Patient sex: F
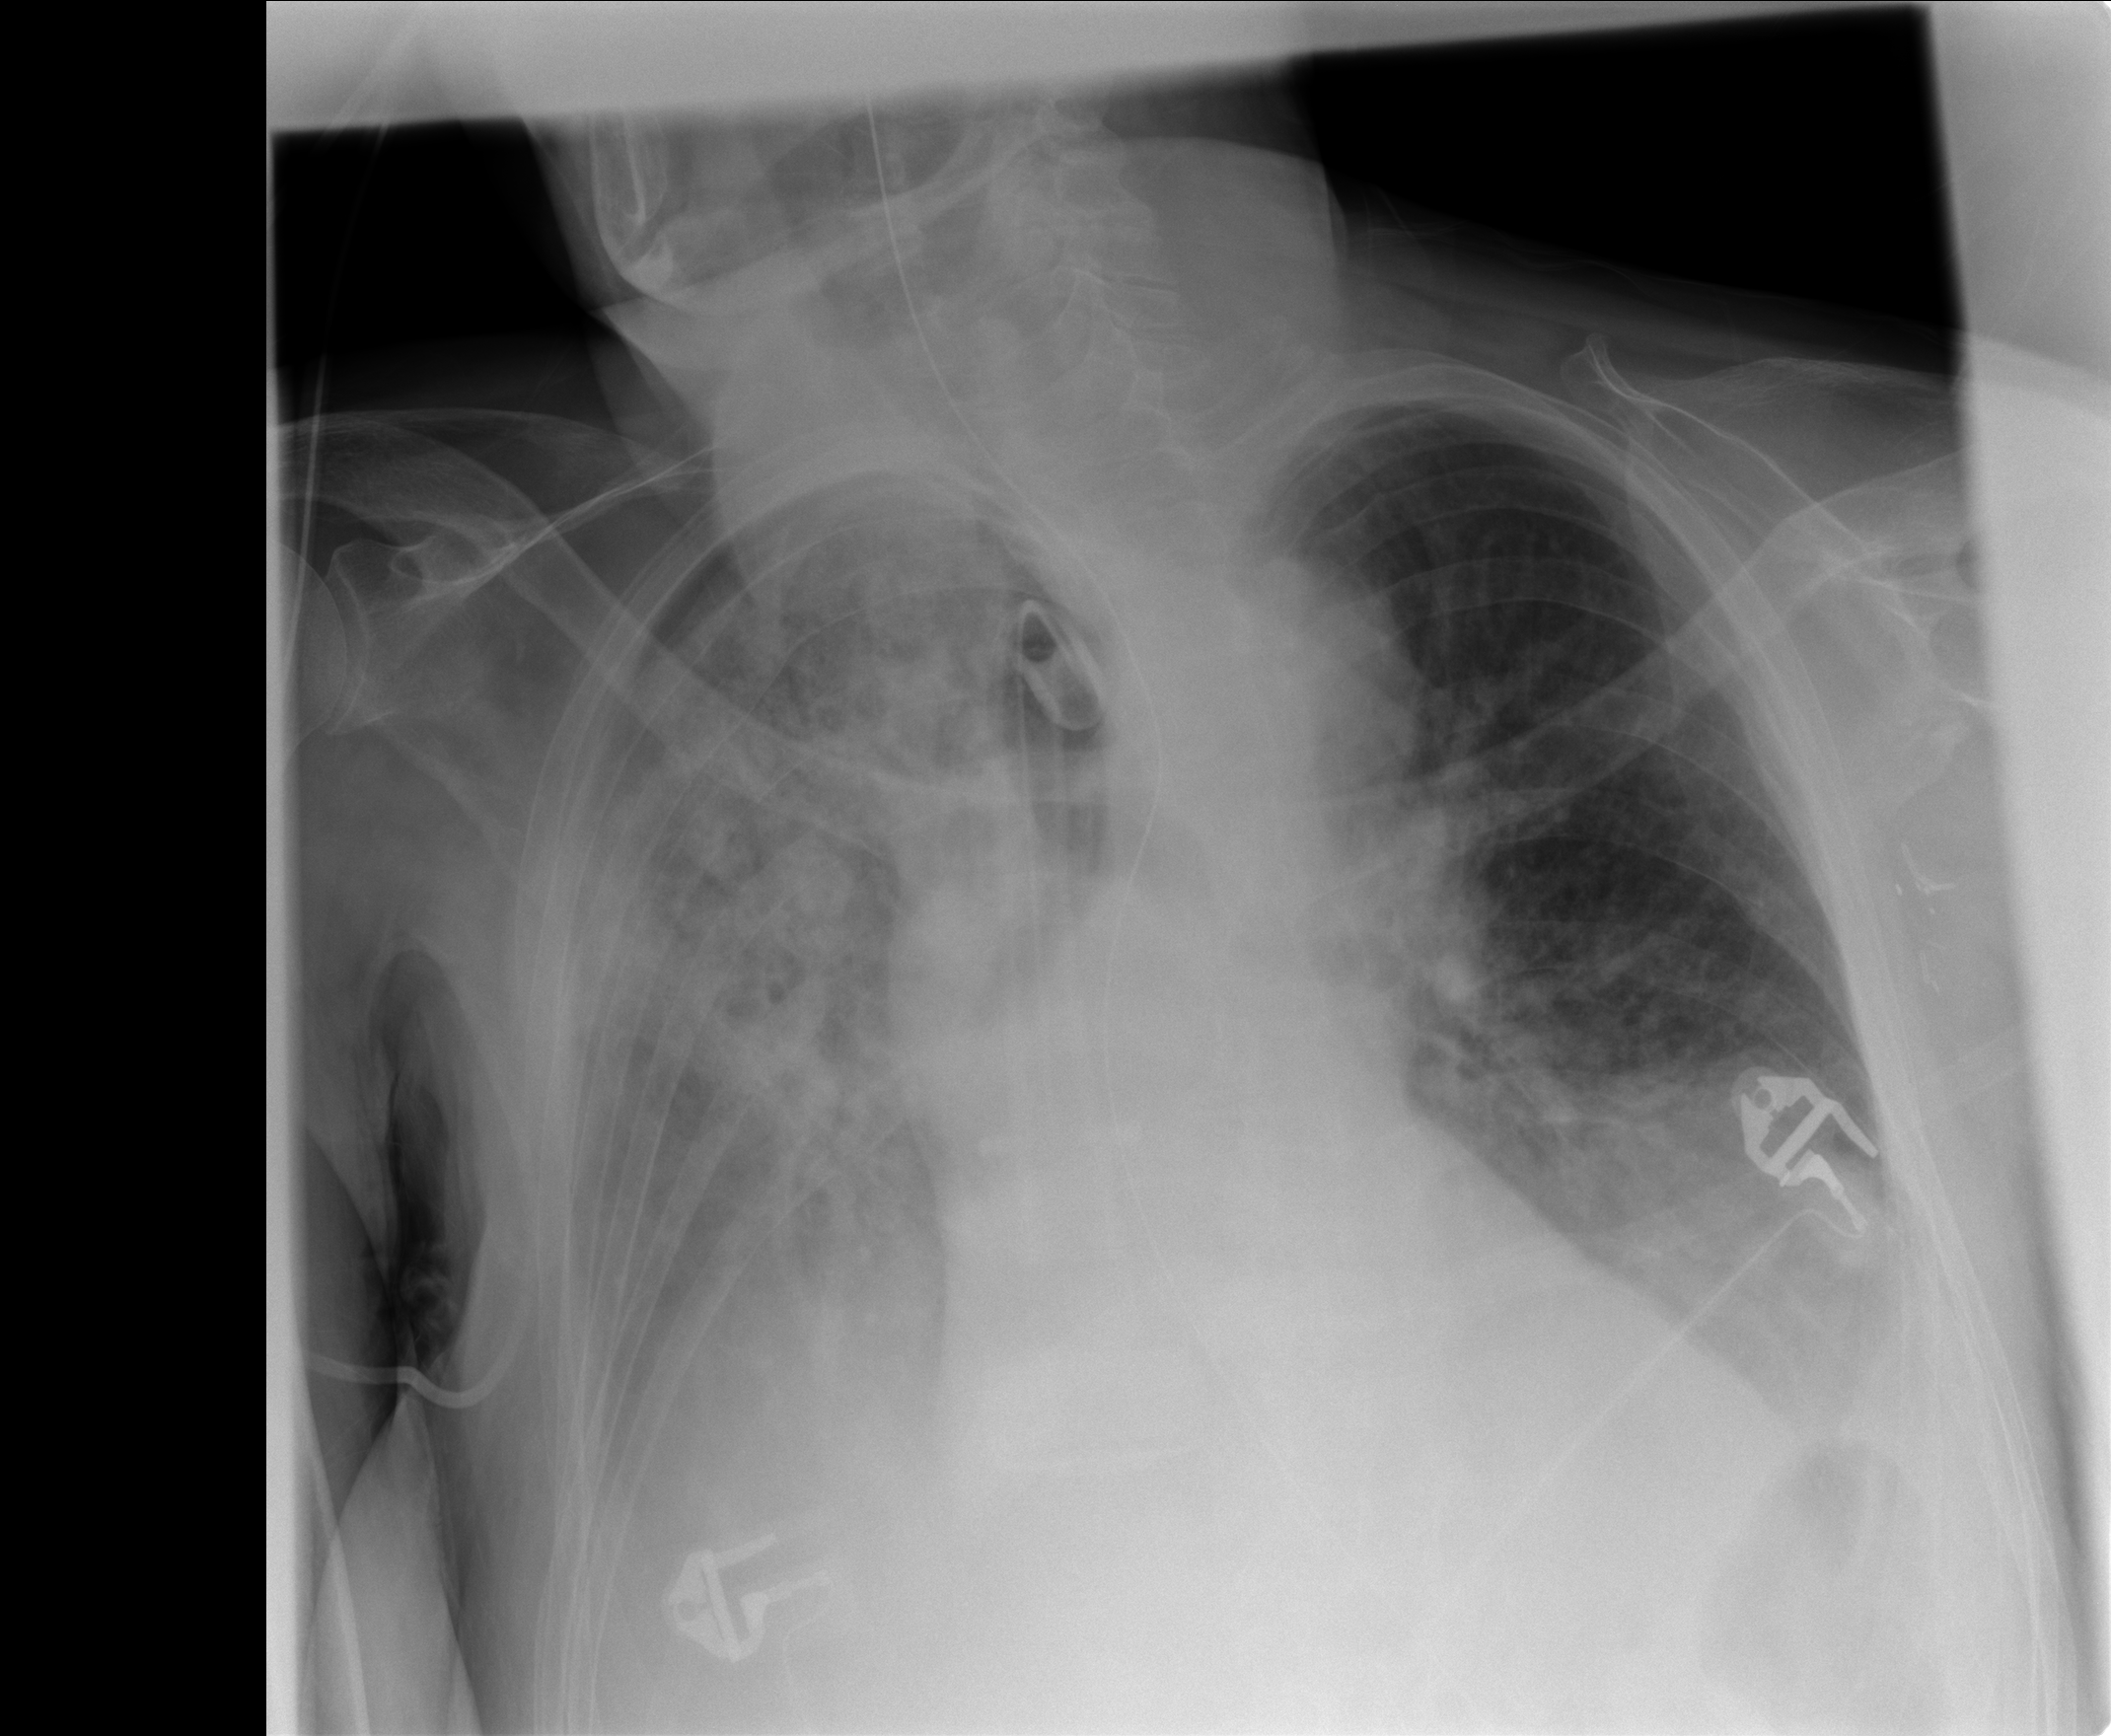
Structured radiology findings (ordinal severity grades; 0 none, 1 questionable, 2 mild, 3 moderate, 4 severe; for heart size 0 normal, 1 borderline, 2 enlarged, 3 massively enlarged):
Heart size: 0
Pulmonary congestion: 2
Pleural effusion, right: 3
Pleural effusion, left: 2
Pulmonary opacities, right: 3
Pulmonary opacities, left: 1
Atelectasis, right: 3
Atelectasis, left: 2